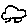
Label: car